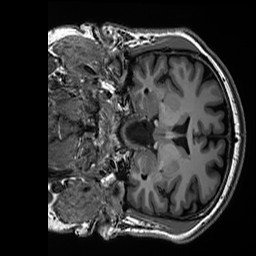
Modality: T1w
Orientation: coronal
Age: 50
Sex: male
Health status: healthy
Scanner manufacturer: siemens
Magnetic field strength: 3 T
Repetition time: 2.5 s
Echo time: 0.00299 s